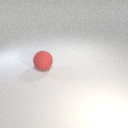
large red rubber sphere